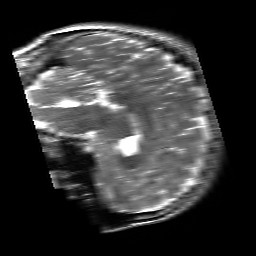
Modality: T2w
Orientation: sagittal
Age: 22
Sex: male
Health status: healthy
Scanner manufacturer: siemens
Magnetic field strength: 3 T
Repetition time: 4.01 s
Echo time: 0.116 s